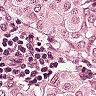
Metastatic tissue present: yes